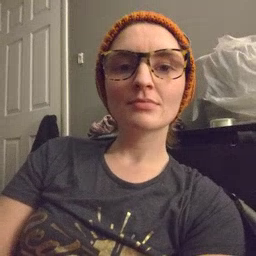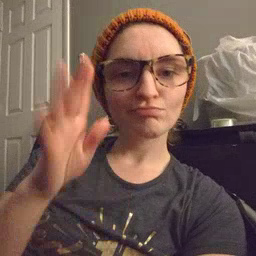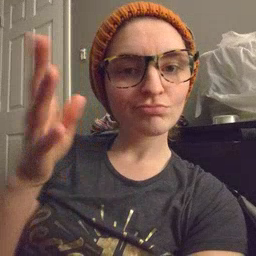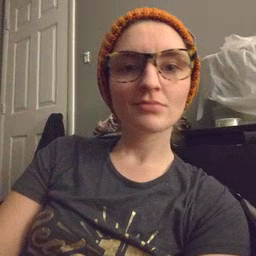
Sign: pretend